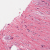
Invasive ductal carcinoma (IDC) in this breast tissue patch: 1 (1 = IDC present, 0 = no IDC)